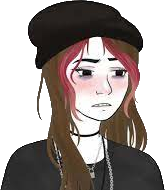
Label: 5_Doomer_Girl